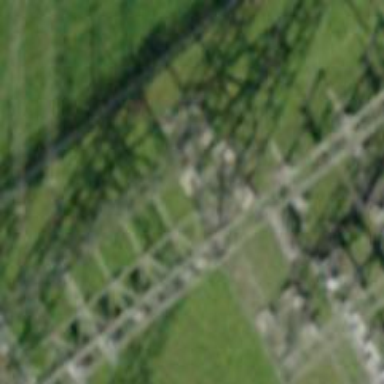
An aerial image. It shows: Insulator used in power systems.